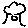
Label: tree